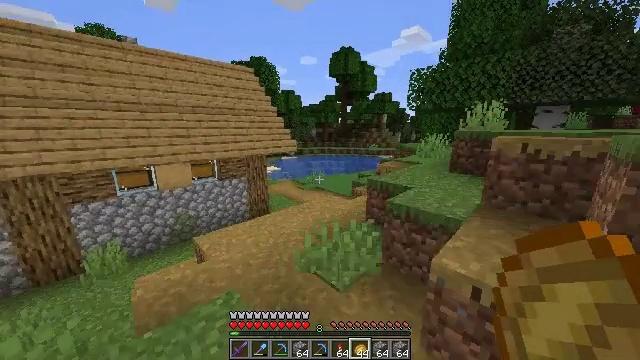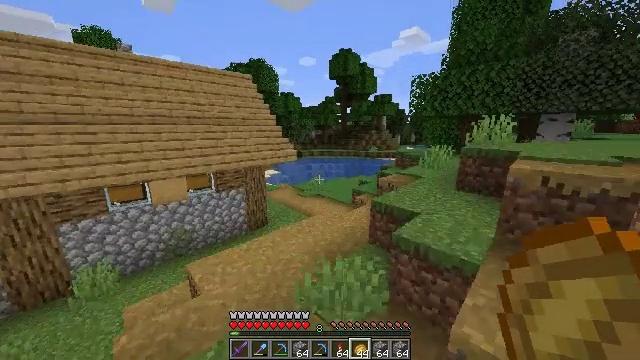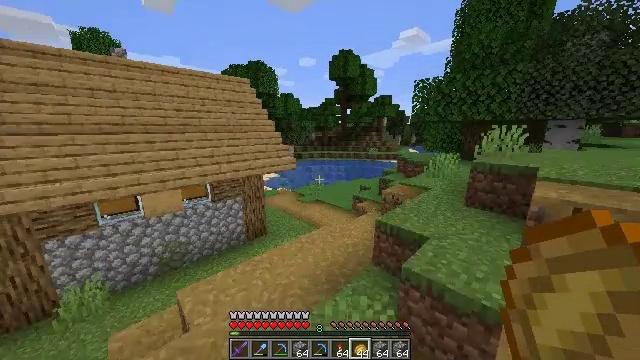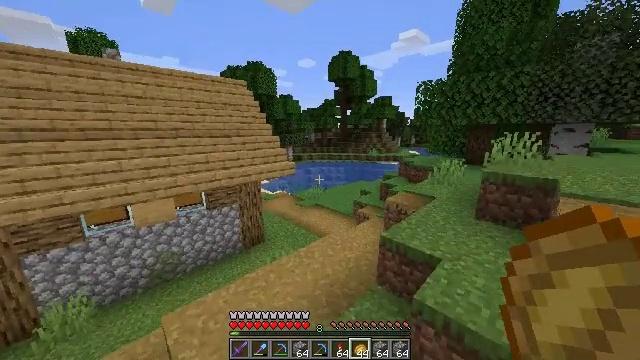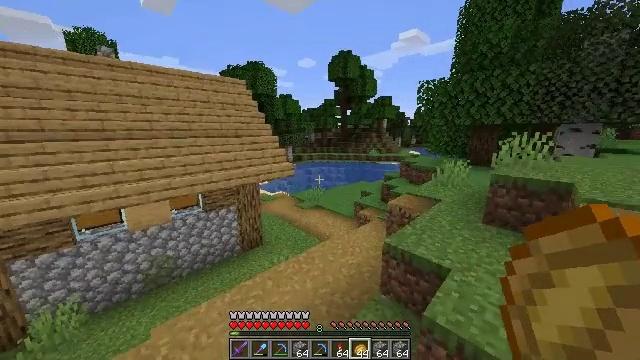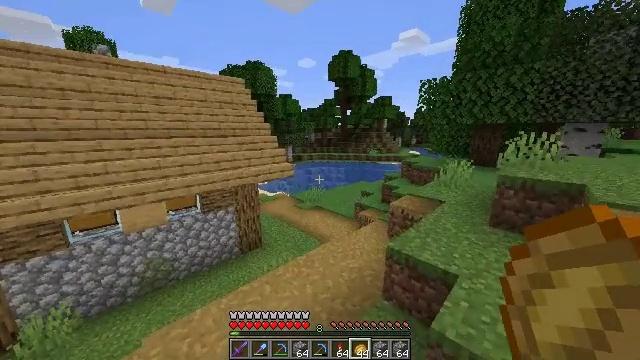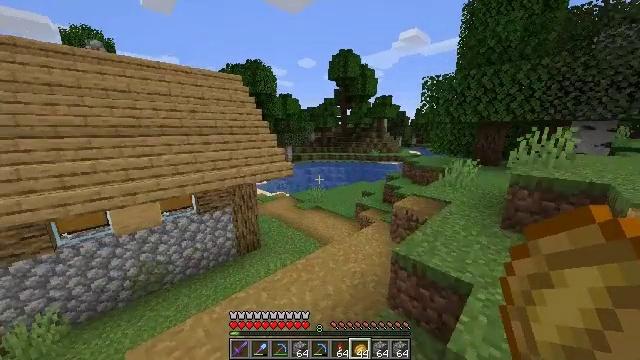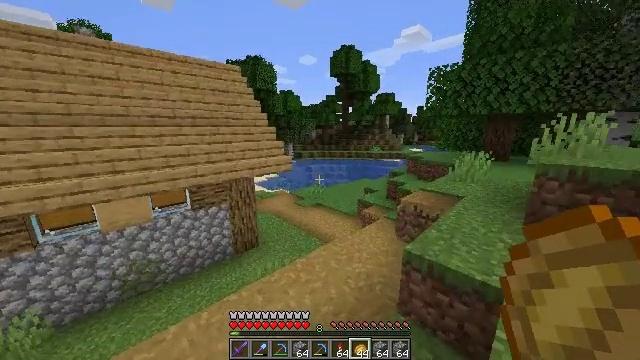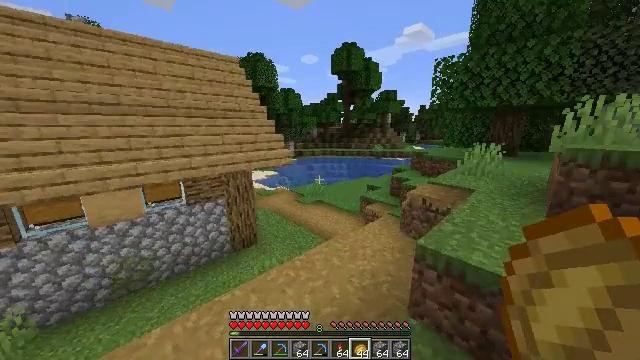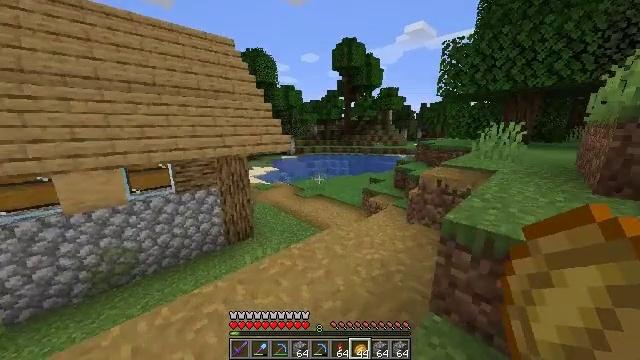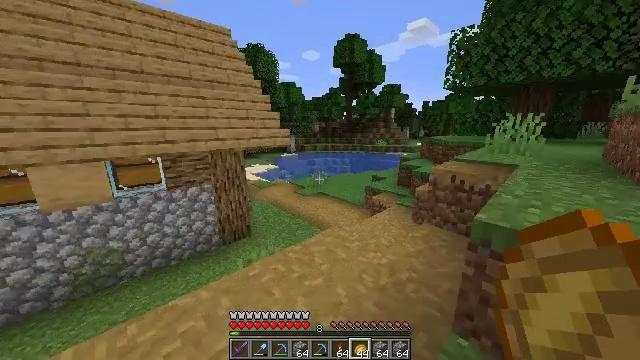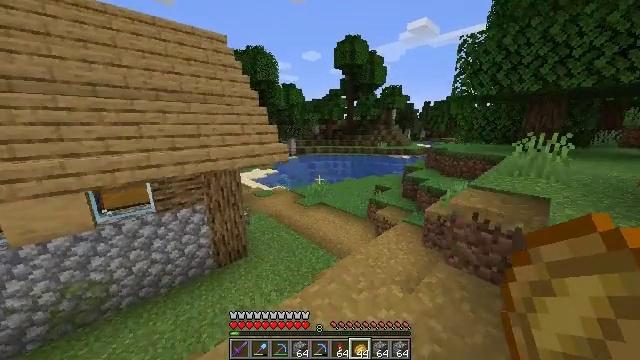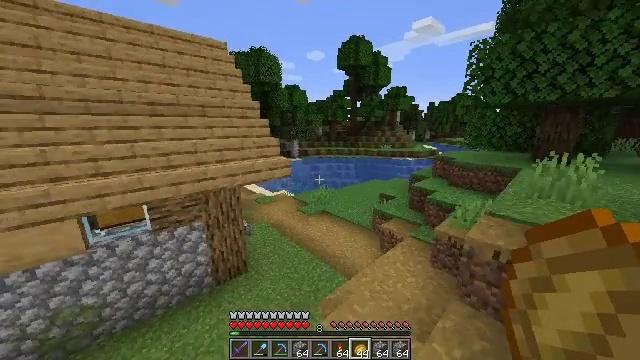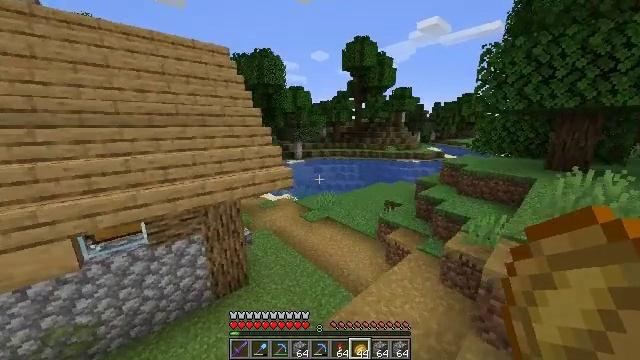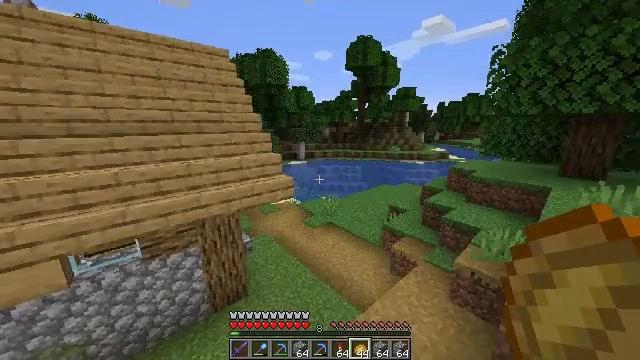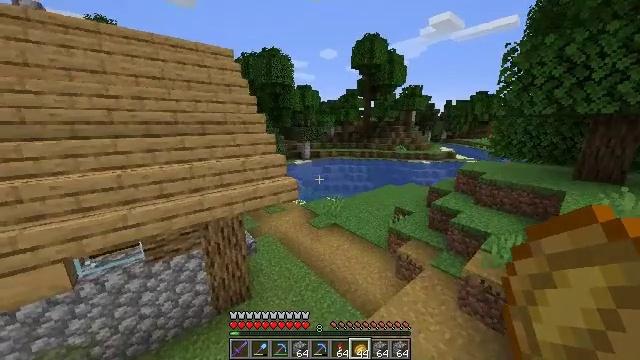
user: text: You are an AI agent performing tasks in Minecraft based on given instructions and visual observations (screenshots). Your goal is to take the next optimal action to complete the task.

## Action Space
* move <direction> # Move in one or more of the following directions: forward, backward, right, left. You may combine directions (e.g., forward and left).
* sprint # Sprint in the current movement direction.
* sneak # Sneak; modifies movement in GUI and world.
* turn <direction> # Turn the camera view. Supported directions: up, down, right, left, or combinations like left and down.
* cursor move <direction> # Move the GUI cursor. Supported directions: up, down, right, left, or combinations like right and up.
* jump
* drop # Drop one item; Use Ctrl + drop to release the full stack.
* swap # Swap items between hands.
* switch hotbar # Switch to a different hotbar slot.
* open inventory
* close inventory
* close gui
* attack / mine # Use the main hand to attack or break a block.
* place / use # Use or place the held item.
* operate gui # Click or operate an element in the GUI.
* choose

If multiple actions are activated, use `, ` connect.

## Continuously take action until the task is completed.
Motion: motion action
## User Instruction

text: Left click on the ender chest to mine.
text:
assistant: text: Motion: move forward, jump
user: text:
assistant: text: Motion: move forward, jump
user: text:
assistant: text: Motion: move forward, jump
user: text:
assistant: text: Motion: move forward, jump
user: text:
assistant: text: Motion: move forward, jump
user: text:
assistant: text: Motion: move forward, jump
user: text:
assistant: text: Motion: move forward, jump
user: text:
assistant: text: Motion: move forward, jump
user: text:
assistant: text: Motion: move forward, jump
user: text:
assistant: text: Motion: move forward, jump
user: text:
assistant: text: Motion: move forward, jump
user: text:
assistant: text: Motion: move forward, jump
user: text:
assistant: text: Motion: move forward, turn left, jump
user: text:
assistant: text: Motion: move forward, jump
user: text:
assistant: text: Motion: move forward, turn left, jump
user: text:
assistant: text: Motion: move forward, turn left, jump
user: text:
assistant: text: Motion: move forward, turn left, jump
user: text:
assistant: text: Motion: move forward, turn left
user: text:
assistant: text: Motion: move forward, turn left
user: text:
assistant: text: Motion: move forward, turn left
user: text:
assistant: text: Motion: move forward, turn left
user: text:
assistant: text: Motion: move forward, turn left
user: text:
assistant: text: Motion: move forward, turn left
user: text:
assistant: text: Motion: move forward and move right, turn left
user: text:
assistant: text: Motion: move forward and move right, turn left
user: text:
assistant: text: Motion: move forward and move right, turn left and up
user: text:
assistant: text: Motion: move forward and move right, turn left and up
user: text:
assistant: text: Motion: move forward and move right, turn left and up
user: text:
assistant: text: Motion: move forward and move right, turn left
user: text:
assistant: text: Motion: move forward and move right